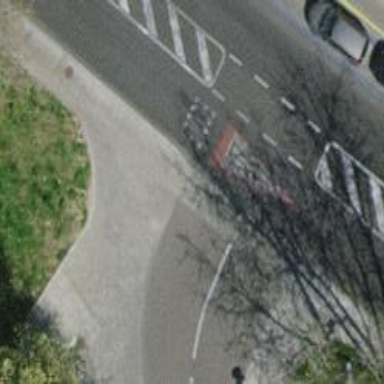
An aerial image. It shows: Residential road with asphalt surface. Both sides have sidewalks.